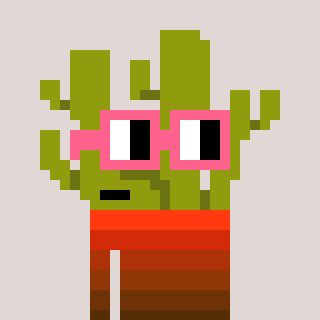
a pixel art character with square pink glasses, a cactus-shaped head and a foggrey-colored body on a warm background